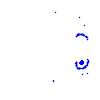
Particle: pion